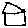
Label: house